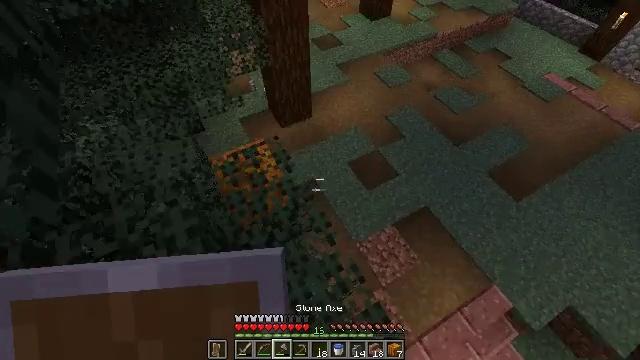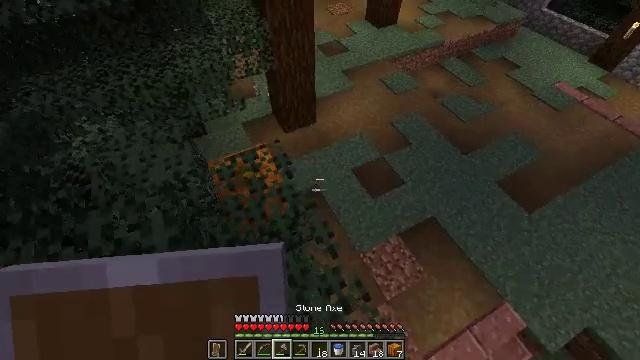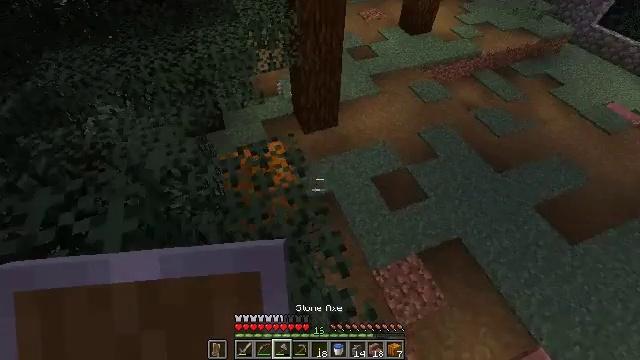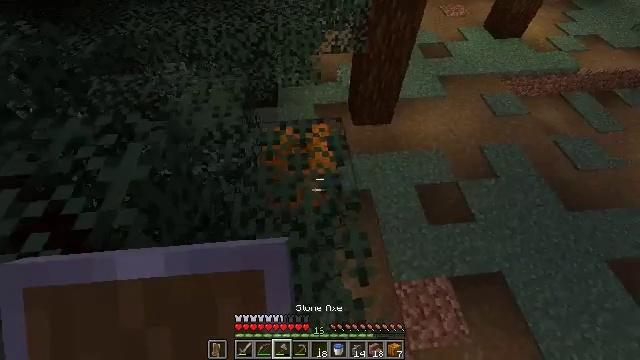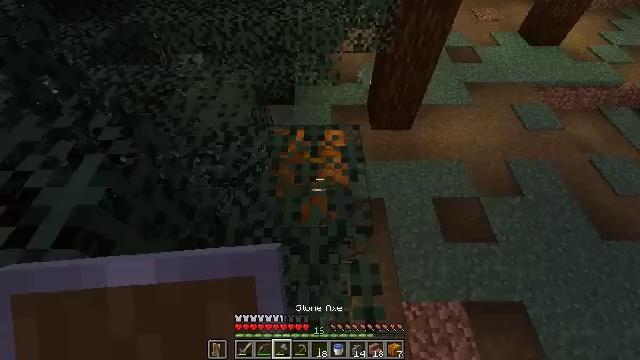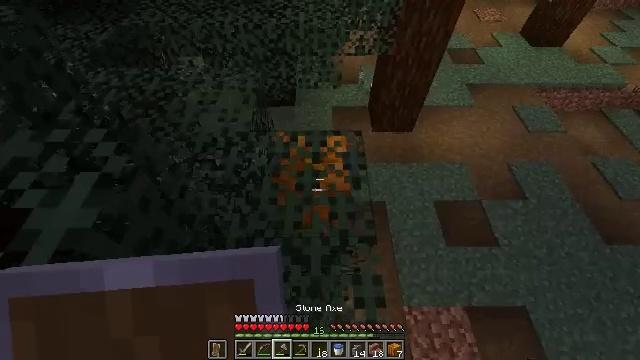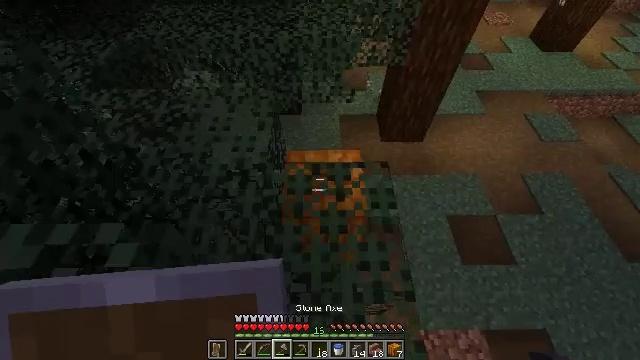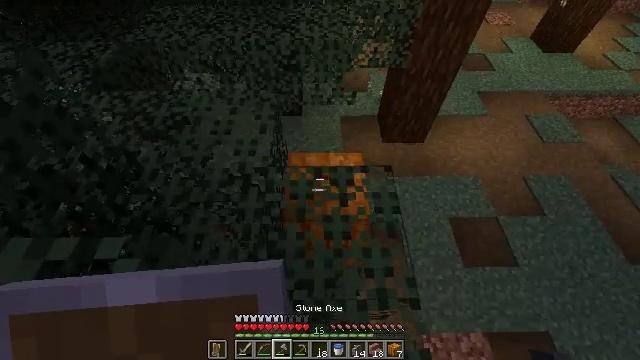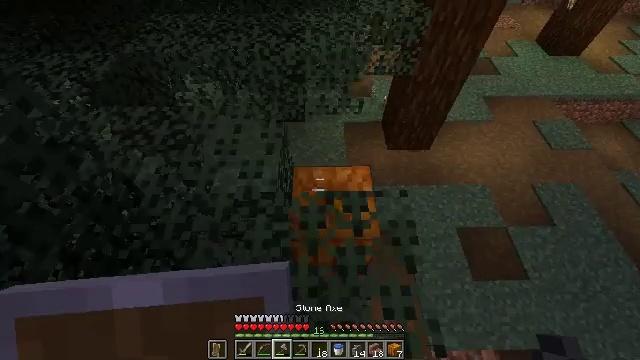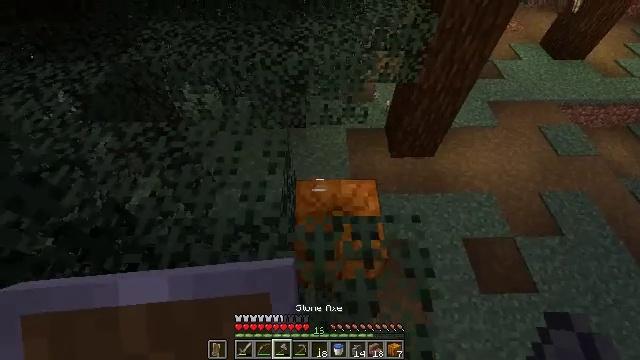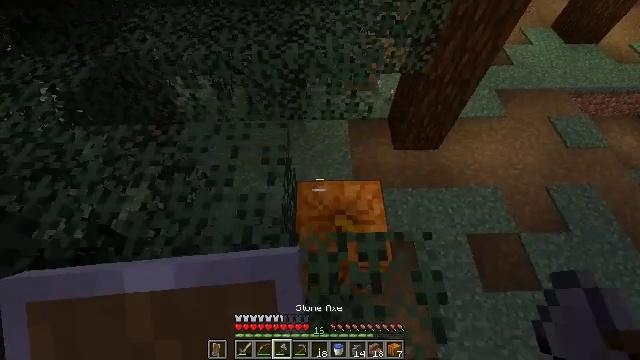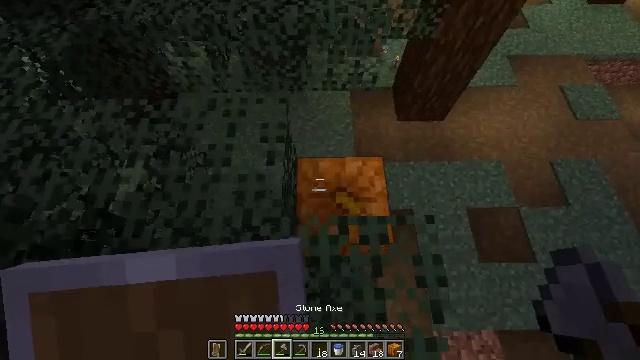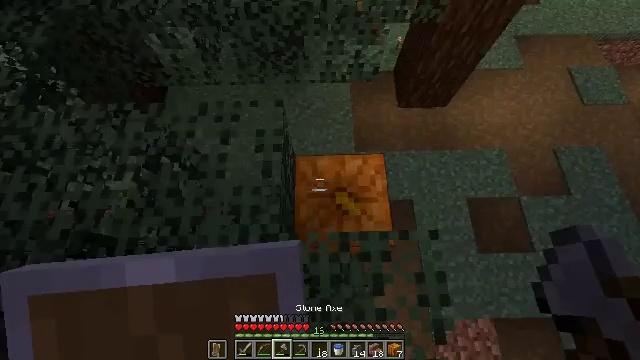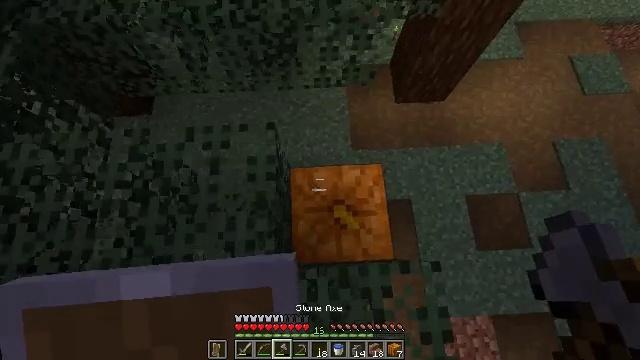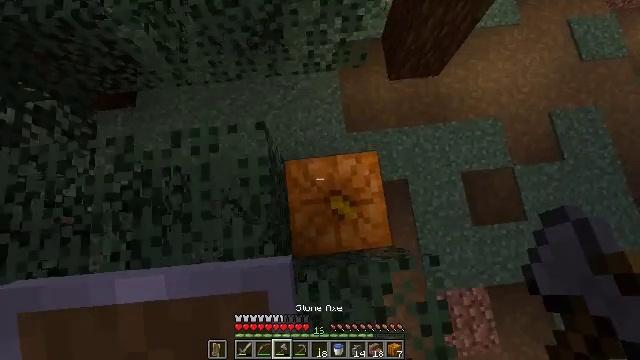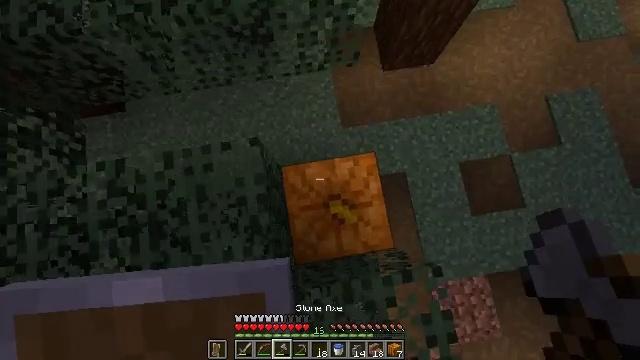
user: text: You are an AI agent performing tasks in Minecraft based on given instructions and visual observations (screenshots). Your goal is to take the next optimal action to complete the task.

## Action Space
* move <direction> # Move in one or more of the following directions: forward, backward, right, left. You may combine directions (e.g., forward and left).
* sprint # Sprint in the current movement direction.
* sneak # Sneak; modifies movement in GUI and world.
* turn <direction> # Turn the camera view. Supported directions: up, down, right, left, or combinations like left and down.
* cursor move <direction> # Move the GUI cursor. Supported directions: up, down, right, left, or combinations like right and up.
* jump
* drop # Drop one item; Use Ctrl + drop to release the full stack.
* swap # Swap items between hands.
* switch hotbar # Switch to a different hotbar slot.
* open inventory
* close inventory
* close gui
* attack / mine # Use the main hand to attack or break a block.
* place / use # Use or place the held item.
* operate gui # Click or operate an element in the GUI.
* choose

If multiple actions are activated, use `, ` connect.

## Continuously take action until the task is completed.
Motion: motion action
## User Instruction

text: Attack the pumpkin to gather it.
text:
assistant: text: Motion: move forward, turn left and up
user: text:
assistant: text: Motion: move forward, turn left and up
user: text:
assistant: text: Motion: move forward and move left, turn left and down
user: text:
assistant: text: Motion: move forward and move left, turn left
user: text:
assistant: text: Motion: move forward and move left
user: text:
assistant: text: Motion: move forward and move left
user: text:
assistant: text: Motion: move forward
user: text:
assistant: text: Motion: move forward
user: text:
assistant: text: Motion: move forward
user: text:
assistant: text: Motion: move forward, turn down
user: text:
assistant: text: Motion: move forward, turn down
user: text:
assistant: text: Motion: move forward, turn down
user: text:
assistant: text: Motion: move forward, turn right and down
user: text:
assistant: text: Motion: move forward, turn right and down
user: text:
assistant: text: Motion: turn right and down
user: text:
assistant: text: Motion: attack / mine
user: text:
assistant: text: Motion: turn down, attack / mine
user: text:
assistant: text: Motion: turn right and down, attack / mine
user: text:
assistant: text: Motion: turn right and down, attack / mine
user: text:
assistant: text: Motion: turn right, attack / mine
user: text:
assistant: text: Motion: turn right and down, attack / mine
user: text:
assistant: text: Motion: turn right, attack / mine
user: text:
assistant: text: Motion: turn right and up, attack / mine
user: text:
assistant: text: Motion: turn right and up, attack / mine
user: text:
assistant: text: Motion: attack / mine
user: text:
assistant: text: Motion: attack / mine
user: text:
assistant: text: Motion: attack / mine
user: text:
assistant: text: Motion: turn right and up, attack / mine
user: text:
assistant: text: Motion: turn right, attack / mine
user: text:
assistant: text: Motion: turn right, attack / mine